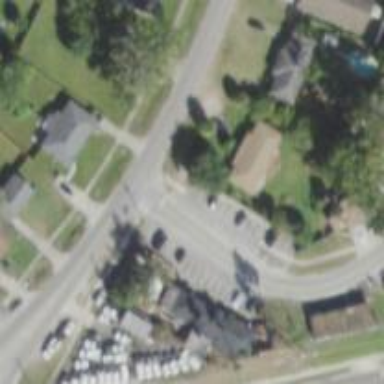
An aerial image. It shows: Residential road with asphalt surface. There is sidewalk on the left side.